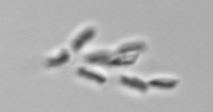
Label: Dinobryon